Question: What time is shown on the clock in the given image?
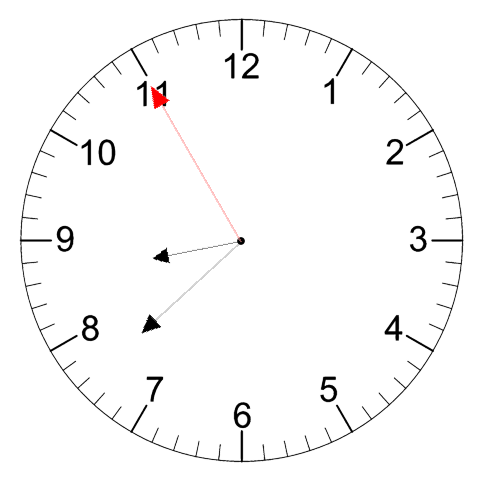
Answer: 08:37:55